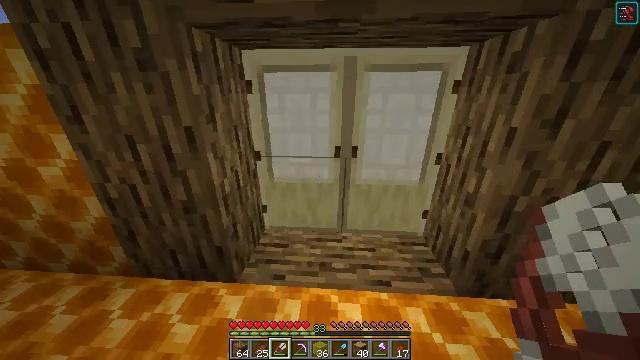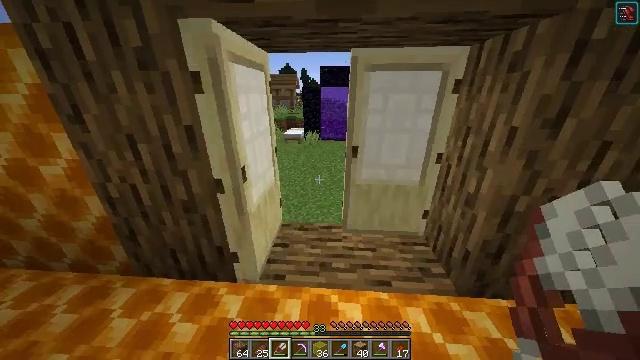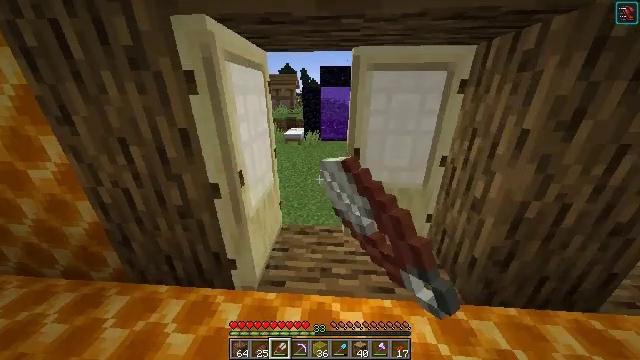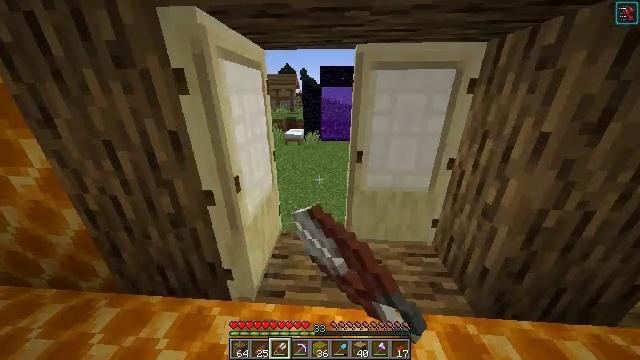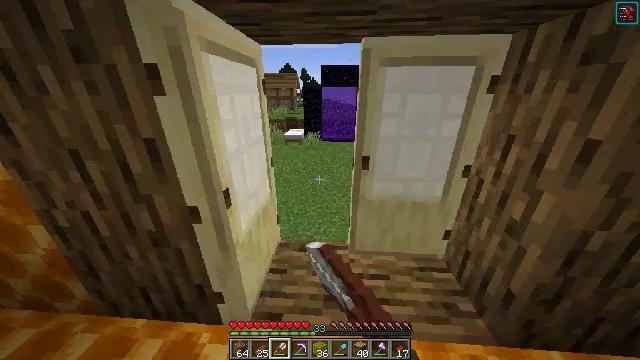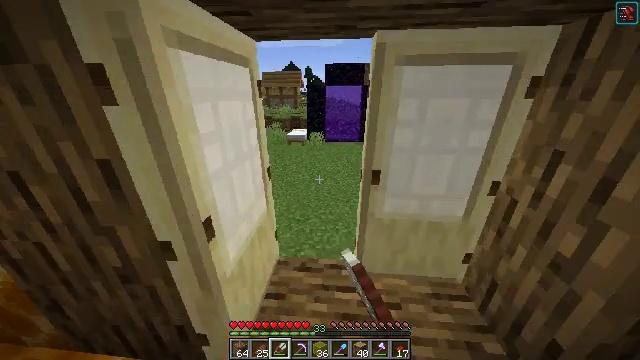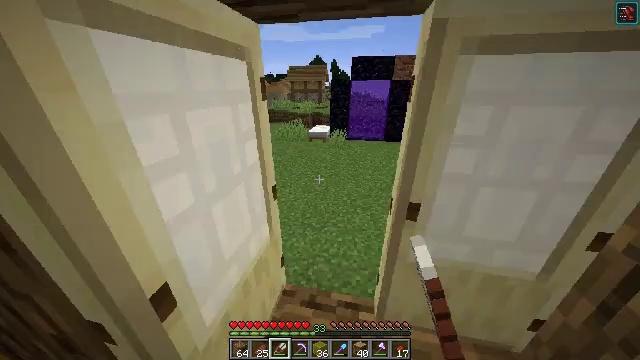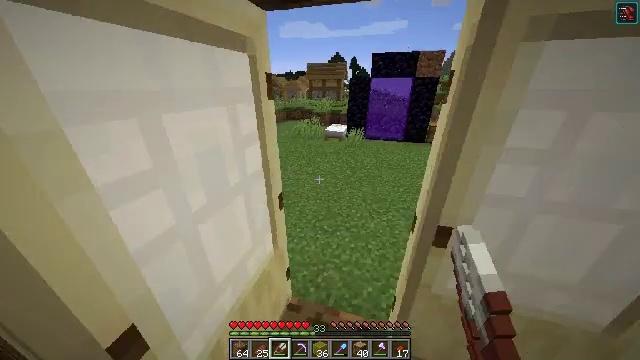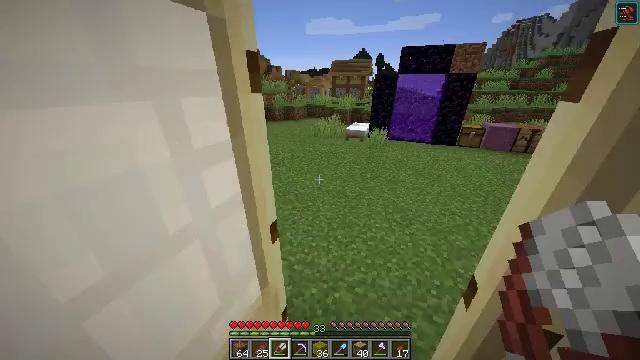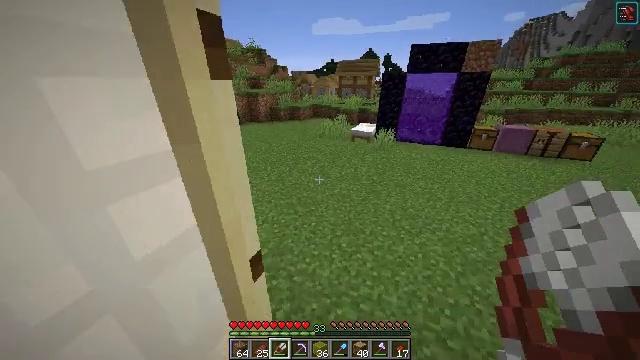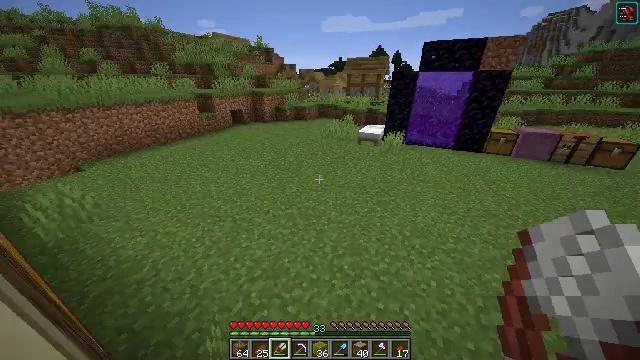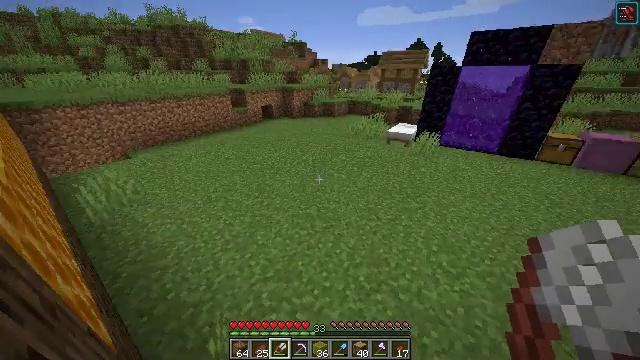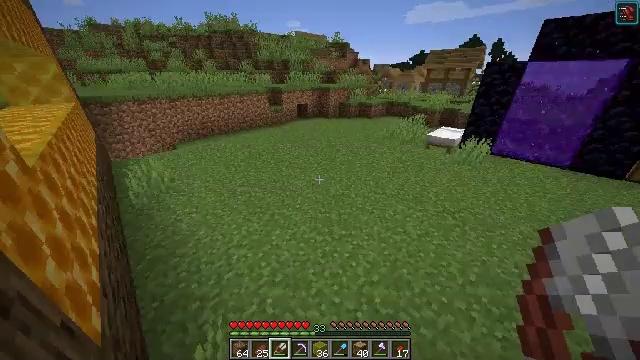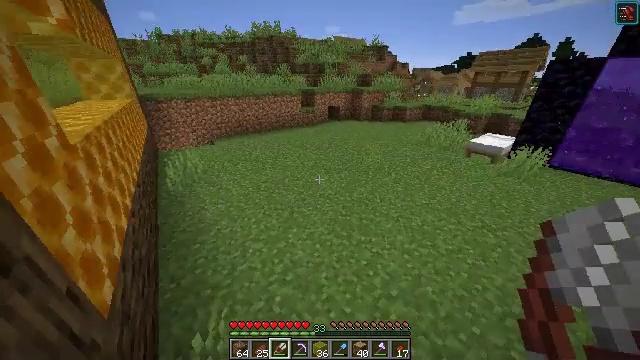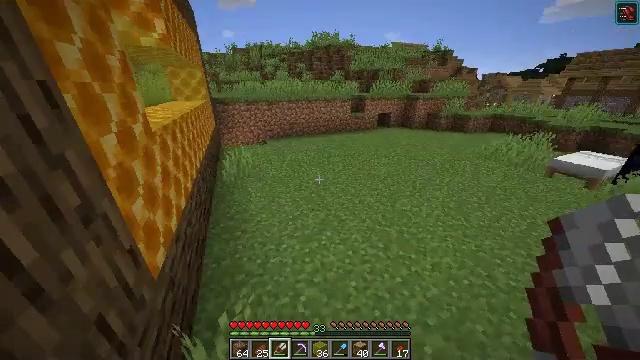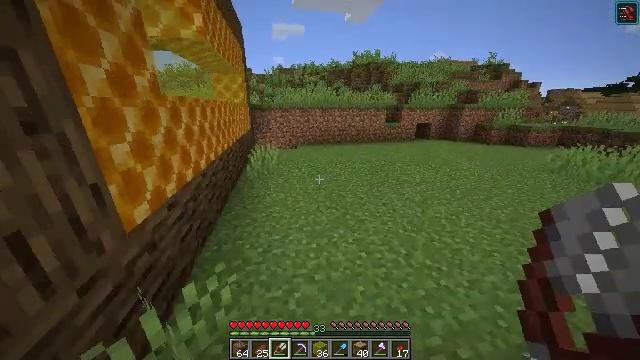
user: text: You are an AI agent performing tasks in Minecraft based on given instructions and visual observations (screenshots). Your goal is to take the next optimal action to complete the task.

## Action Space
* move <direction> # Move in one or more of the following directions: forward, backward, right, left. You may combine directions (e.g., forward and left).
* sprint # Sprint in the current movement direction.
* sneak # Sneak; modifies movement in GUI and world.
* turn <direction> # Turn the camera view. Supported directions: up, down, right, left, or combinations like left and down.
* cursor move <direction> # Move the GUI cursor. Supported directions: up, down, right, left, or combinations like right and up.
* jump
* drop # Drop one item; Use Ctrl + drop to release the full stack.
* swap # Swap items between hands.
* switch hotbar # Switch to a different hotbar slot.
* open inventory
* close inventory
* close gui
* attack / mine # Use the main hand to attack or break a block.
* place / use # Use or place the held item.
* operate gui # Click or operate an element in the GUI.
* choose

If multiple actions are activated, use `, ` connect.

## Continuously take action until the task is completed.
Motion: motion action
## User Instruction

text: Craft a honeycomb block by arranging honeycombs in the crafting grid.
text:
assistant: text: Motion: attack / mine and use / place
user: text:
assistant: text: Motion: move forward, attack / mine and use / place
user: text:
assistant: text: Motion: move forward, attack / mine
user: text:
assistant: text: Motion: move forward, attack / mine
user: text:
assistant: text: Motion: move forward, turn left, attack / mine
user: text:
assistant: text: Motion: move forward, turn left and down, attack / mine
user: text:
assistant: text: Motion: move forward, turn left, attack / mine
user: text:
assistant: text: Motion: move forward, turn left, attack / mine
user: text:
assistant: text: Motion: move forward, turn left, attack / mine
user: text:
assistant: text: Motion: move forward and move right, turn left, attack / mine
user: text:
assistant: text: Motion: move forward and move right, turn left and down, attack / mine
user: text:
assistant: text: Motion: move forward and move right, turn left, attack / mine
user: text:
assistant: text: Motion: move forward and move right, turn left, attack / mine
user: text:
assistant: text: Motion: move forward and move right, turn left and up, attack / mine
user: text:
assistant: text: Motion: move forward, turn left and up, attack / mine
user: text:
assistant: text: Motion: move forward, turn up, attack / mine
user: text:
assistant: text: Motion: move forward, turn down, attack / mine
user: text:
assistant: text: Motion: move forward, attack / mine
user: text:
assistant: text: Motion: move forward, attack / mine
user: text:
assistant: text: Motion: move forward, turn left and down, attack / mine
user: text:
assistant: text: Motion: move forward, turn left, attack / mine
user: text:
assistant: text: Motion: move forward, attack / mine
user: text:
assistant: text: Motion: move forward, attack / mine
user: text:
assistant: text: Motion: move forward, turn left, attack / mine
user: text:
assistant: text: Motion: move forward, turn left, attack / mine
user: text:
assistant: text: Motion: move forward, attack / mine
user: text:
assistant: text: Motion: move forward, attack / mine
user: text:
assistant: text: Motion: move forward, attack / mine
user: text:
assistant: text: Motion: move forward, attack / mine
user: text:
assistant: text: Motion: move forward, attack / mine